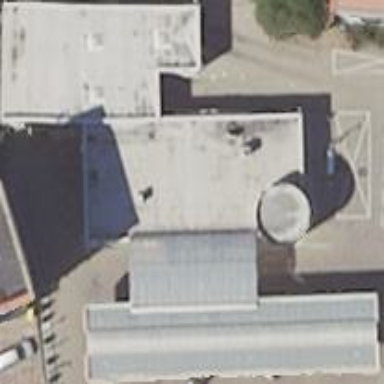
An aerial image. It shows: Building designated for providing fuel.